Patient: sex M, age 71
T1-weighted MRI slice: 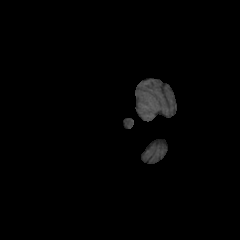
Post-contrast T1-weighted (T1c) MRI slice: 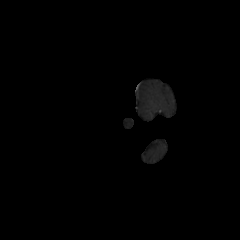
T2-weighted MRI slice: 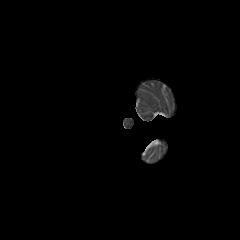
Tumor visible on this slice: no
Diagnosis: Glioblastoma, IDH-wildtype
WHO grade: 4